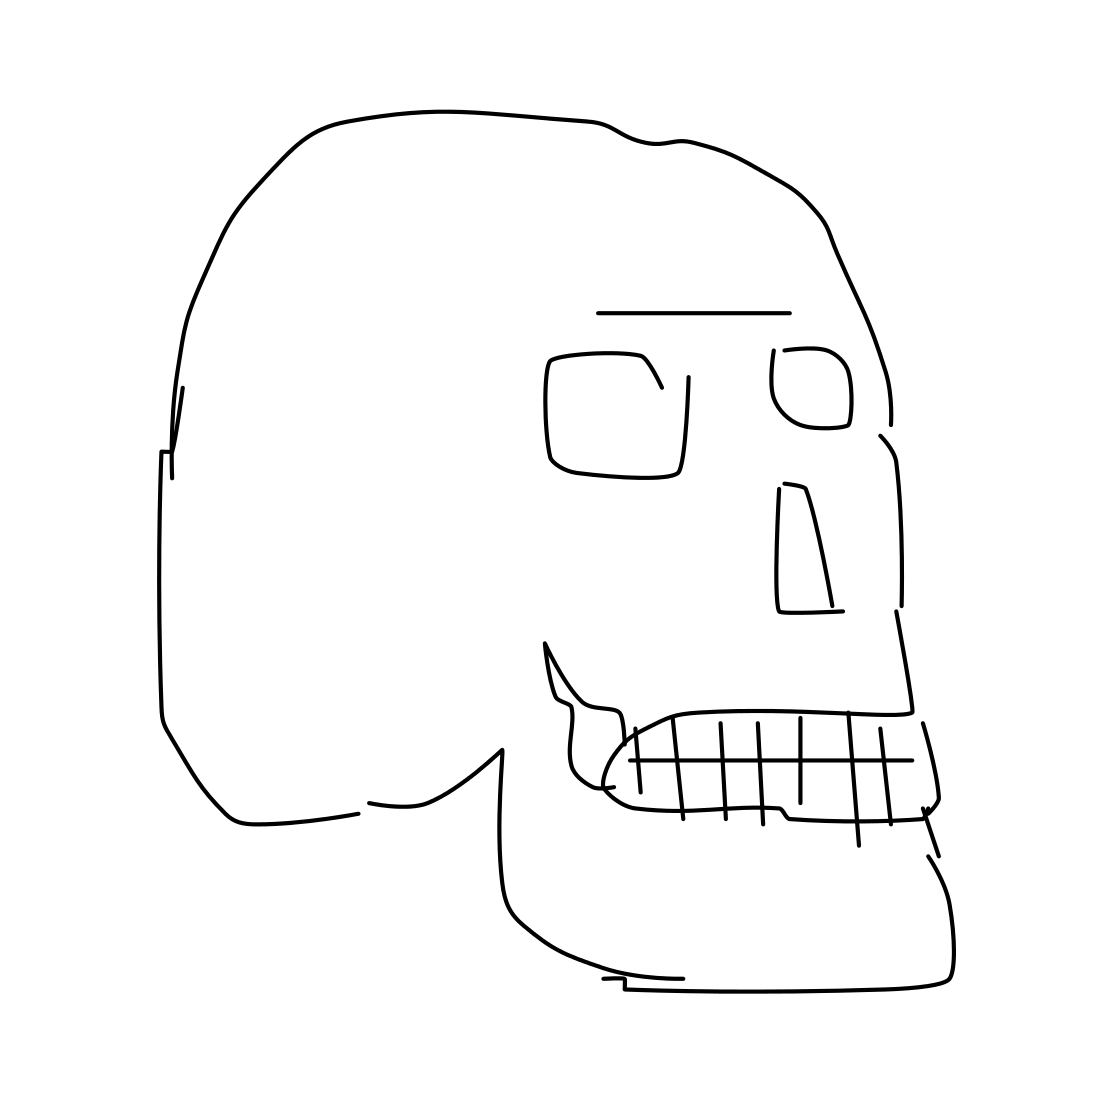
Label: skull